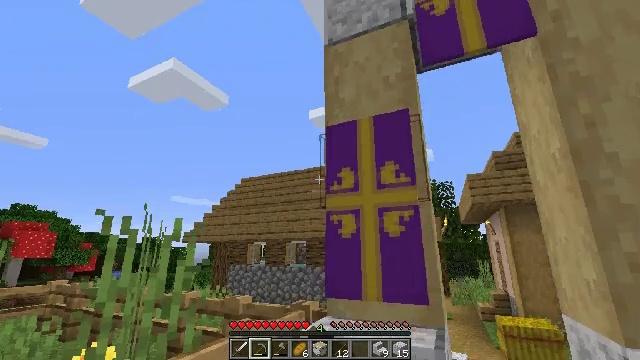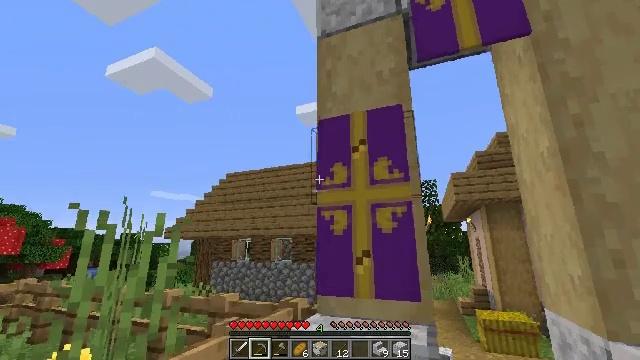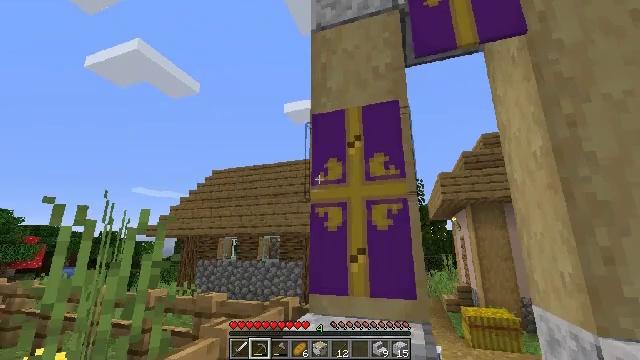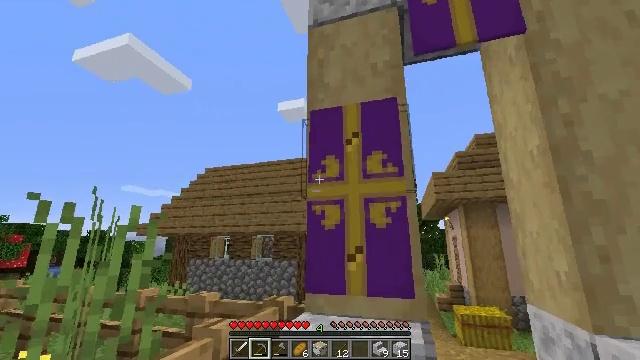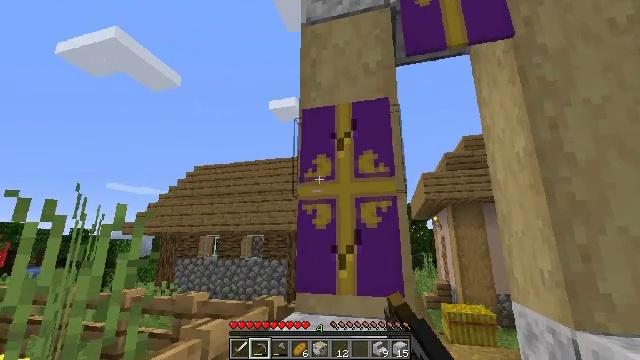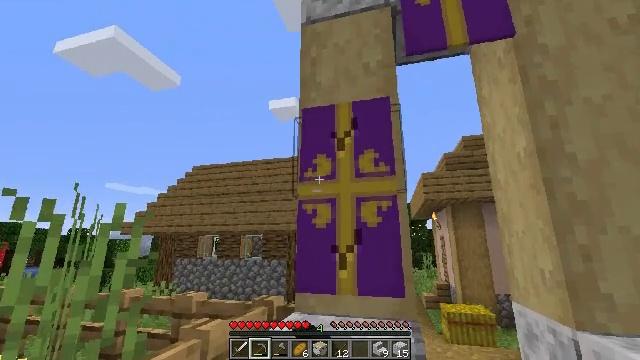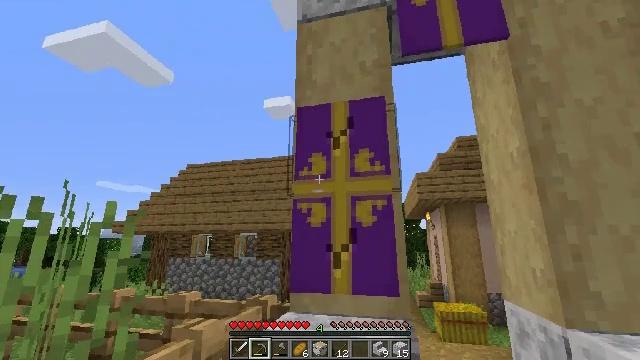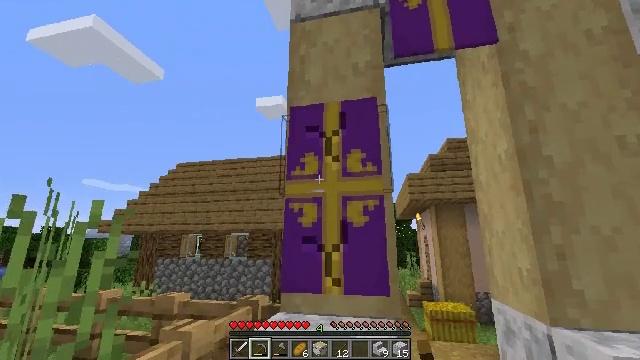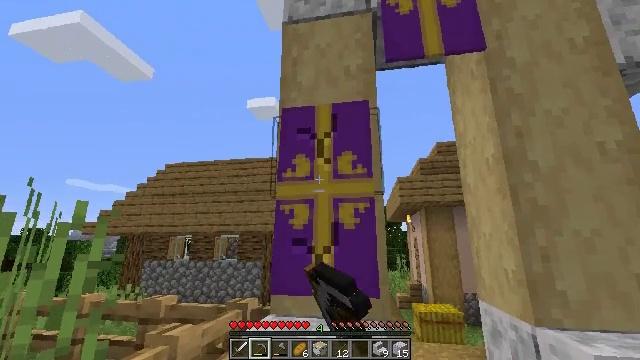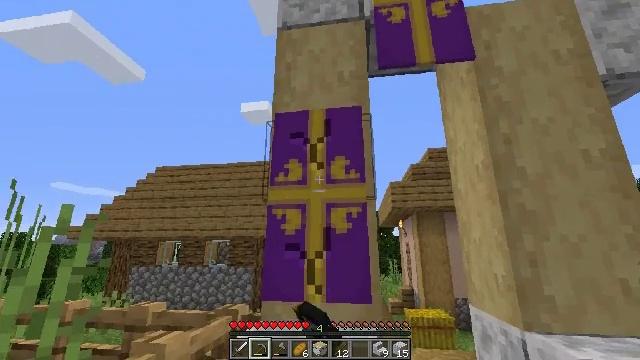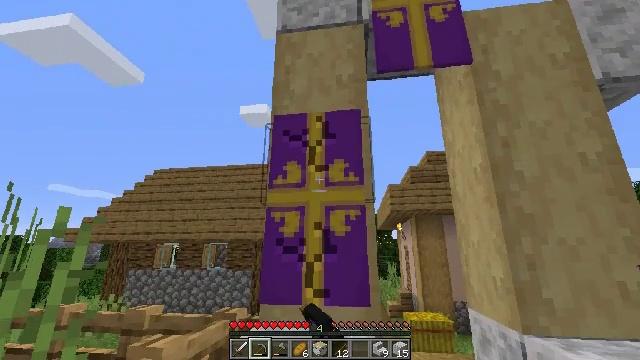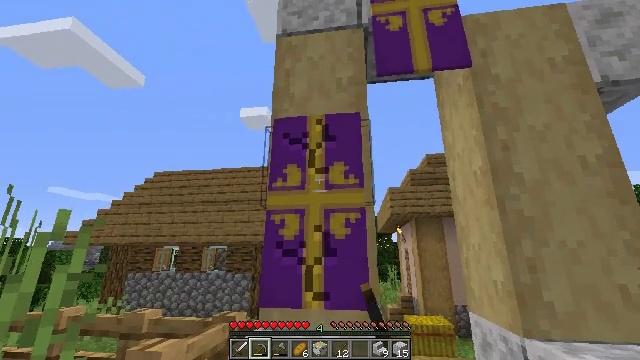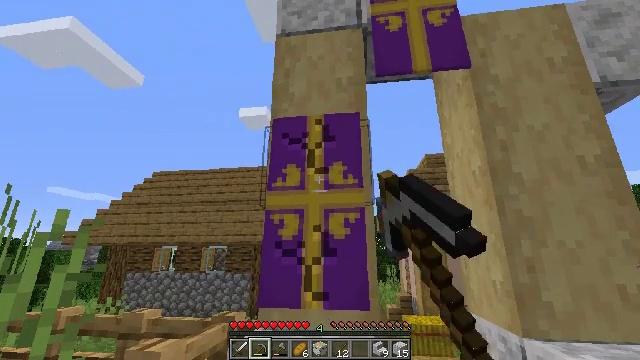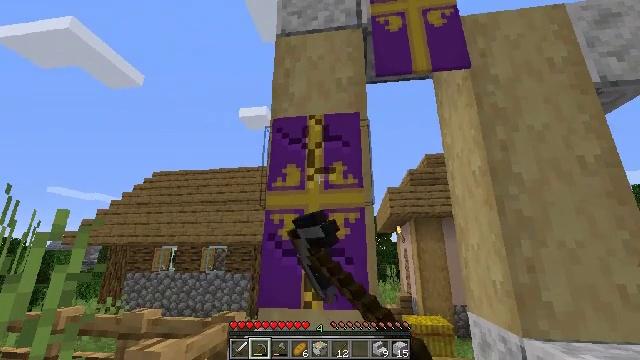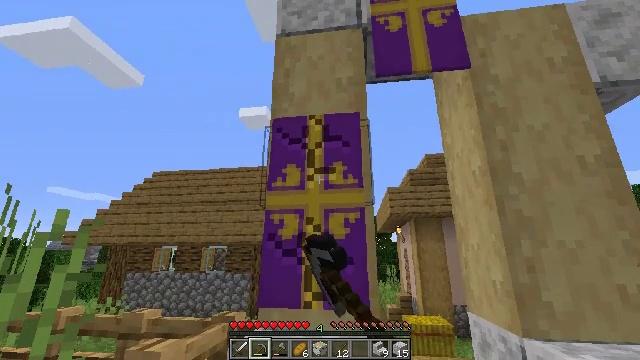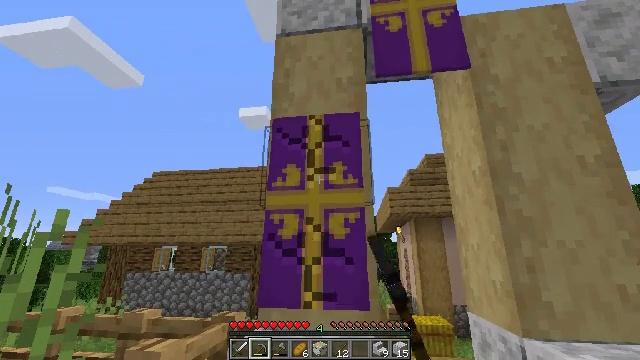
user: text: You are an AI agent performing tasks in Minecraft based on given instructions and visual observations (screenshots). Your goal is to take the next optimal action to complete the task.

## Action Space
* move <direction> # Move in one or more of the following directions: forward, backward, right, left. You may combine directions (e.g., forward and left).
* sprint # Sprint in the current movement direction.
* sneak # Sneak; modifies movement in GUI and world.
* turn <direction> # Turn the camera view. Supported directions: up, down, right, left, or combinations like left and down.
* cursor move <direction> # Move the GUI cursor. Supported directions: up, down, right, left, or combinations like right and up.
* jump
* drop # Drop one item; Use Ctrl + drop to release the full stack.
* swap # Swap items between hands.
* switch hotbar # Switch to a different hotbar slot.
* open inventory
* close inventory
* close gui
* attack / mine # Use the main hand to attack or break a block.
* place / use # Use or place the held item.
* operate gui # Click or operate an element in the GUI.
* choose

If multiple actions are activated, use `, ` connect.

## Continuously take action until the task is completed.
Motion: motion action
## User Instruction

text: Take down the purple wall banner.
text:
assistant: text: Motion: turn right, attack / mine
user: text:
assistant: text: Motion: turn right, attack / mine
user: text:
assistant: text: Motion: turn right, attack / mine
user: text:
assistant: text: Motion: turn right, attack / mine
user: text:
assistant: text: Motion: attack / mine
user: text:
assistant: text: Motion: turn right, attack / mine
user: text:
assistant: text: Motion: turn right, attack / mine
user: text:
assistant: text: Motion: turn right, attack / mine
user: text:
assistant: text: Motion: turn right and up, attack / mine
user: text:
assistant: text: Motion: attack / mine
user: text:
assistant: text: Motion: attack / mine
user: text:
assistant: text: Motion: attack / mine
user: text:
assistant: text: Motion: attack / mine
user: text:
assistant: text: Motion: attack / mine
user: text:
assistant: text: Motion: attack / mine
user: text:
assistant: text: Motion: attack / mine
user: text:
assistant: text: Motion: attack / mine
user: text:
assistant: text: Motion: attack / mine
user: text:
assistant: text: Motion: attack / mine
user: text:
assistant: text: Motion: attack / mine
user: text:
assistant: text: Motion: attack / mine
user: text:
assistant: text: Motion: attack / mine
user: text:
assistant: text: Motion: attack / mine
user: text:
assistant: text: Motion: attack / mine
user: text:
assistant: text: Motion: attack / mine
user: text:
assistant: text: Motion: move forward, attack / mine
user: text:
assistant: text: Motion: move forward, attack / mine
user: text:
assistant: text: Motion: move forward, attack / mine
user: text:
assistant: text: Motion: move forward, attack / mine
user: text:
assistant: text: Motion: move forward, attack / mine